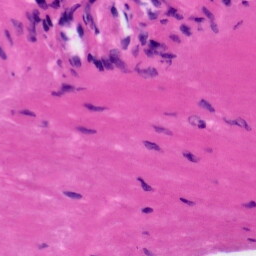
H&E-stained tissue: Tonsil